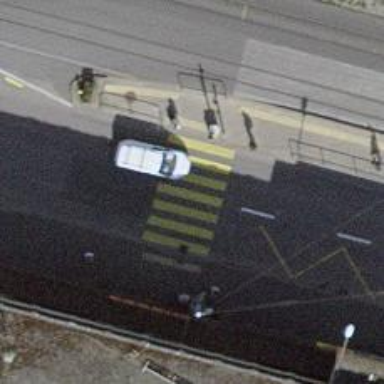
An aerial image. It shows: Road crossing with traffic signals.